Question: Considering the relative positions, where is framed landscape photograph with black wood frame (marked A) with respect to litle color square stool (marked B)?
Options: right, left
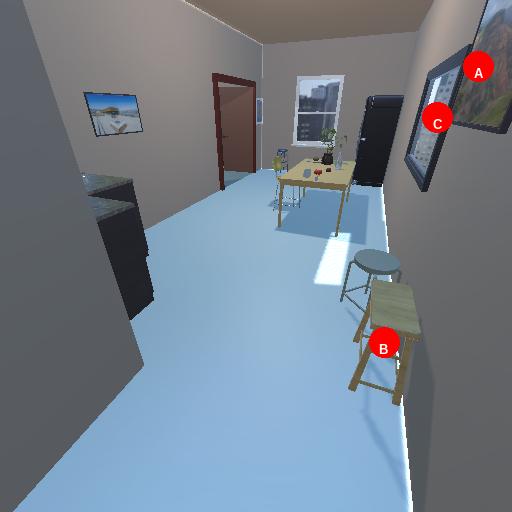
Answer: right